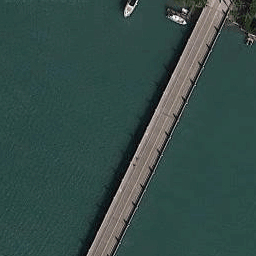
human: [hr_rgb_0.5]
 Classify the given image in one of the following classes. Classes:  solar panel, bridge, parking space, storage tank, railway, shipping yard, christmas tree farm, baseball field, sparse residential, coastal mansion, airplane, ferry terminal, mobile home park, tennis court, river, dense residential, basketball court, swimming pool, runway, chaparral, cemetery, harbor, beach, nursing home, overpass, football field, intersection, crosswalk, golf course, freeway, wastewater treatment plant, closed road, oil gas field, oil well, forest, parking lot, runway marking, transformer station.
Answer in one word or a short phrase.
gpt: bridge